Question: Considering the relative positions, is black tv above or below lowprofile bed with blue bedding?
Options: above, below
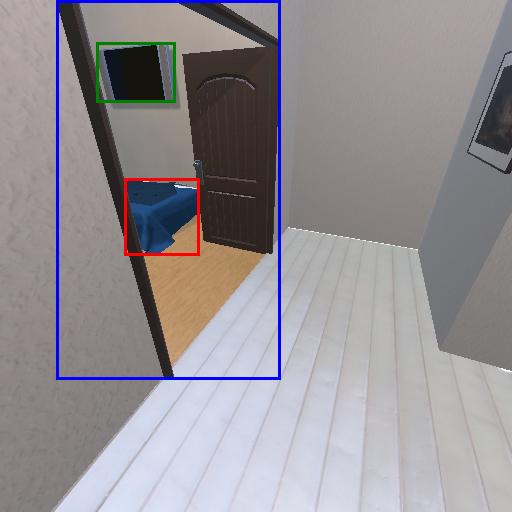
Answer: above